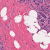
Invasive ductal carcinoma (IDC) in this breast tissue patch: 0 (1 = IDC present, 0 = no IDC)